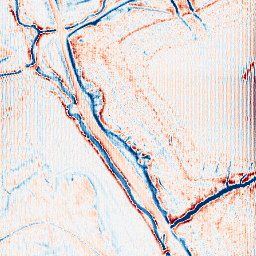
Category: edge_preserving
Decomposition family: anisotropic_diffusion
Decomposition parameters: iterations: 20
kappa: 100
gamma: 0.15
Upsampling method: fft_zeropad
Upsampling parameters: scale: 4
Upsampling scale: 4